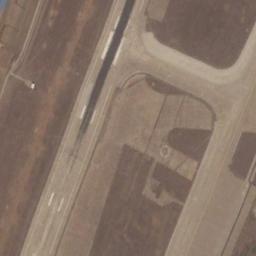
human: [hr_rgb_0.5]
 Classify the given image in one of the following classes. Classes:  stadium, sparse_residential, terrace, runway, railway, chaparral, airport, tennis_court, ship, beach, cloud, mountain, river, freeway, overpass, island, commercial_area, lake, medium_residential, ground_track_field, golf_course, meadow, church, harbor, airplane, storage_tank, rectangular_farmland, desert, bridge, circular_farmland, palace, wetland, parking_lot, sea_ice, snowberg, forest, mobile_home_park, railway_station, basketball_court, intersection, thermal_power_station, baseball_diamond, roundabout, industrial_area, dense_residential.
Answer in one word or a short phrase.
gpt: runway